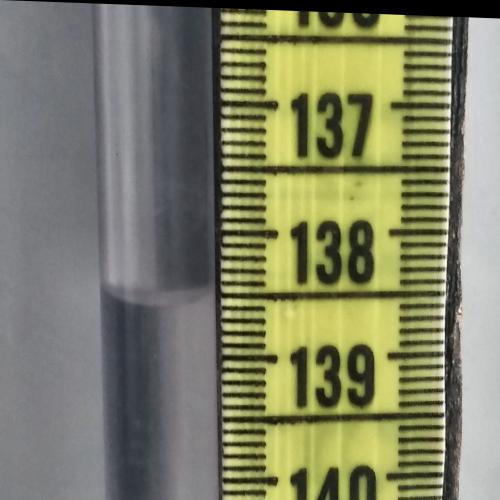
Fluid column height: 138.5 cm